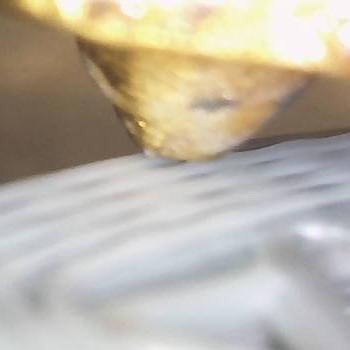
Flow rate: 48%